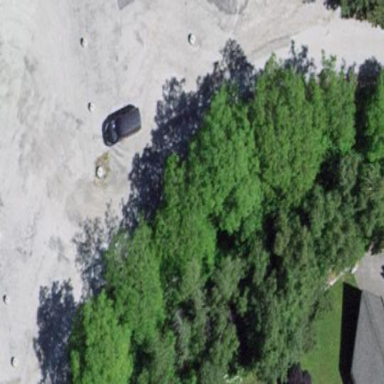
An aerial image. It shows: Parking area with surface.